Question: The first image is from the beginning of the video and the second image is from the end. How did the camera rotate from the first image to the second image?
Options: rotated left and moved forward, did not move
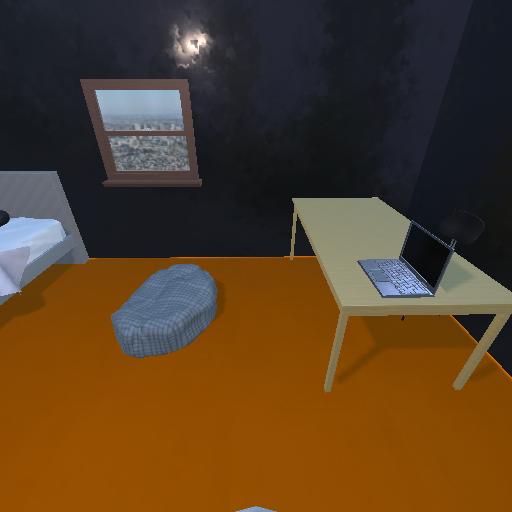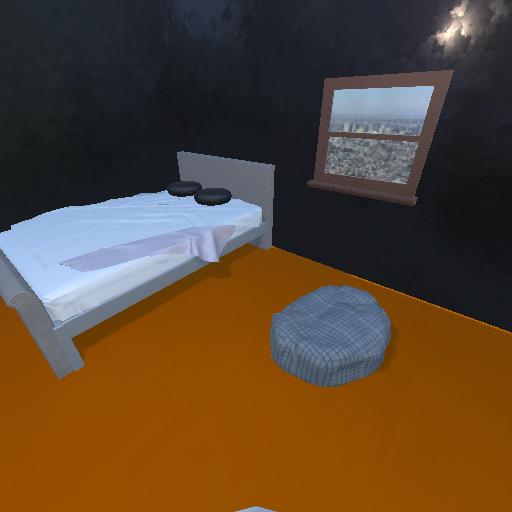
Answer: rotated left and moved forward